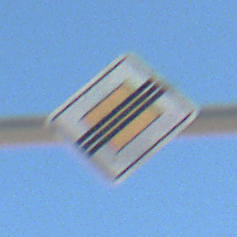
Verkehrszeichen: EndeVorfahrtsstrasse
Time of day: Midday
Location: Outdoor (Nature)
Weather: Clear
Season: Summer
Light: Natural